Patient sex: M
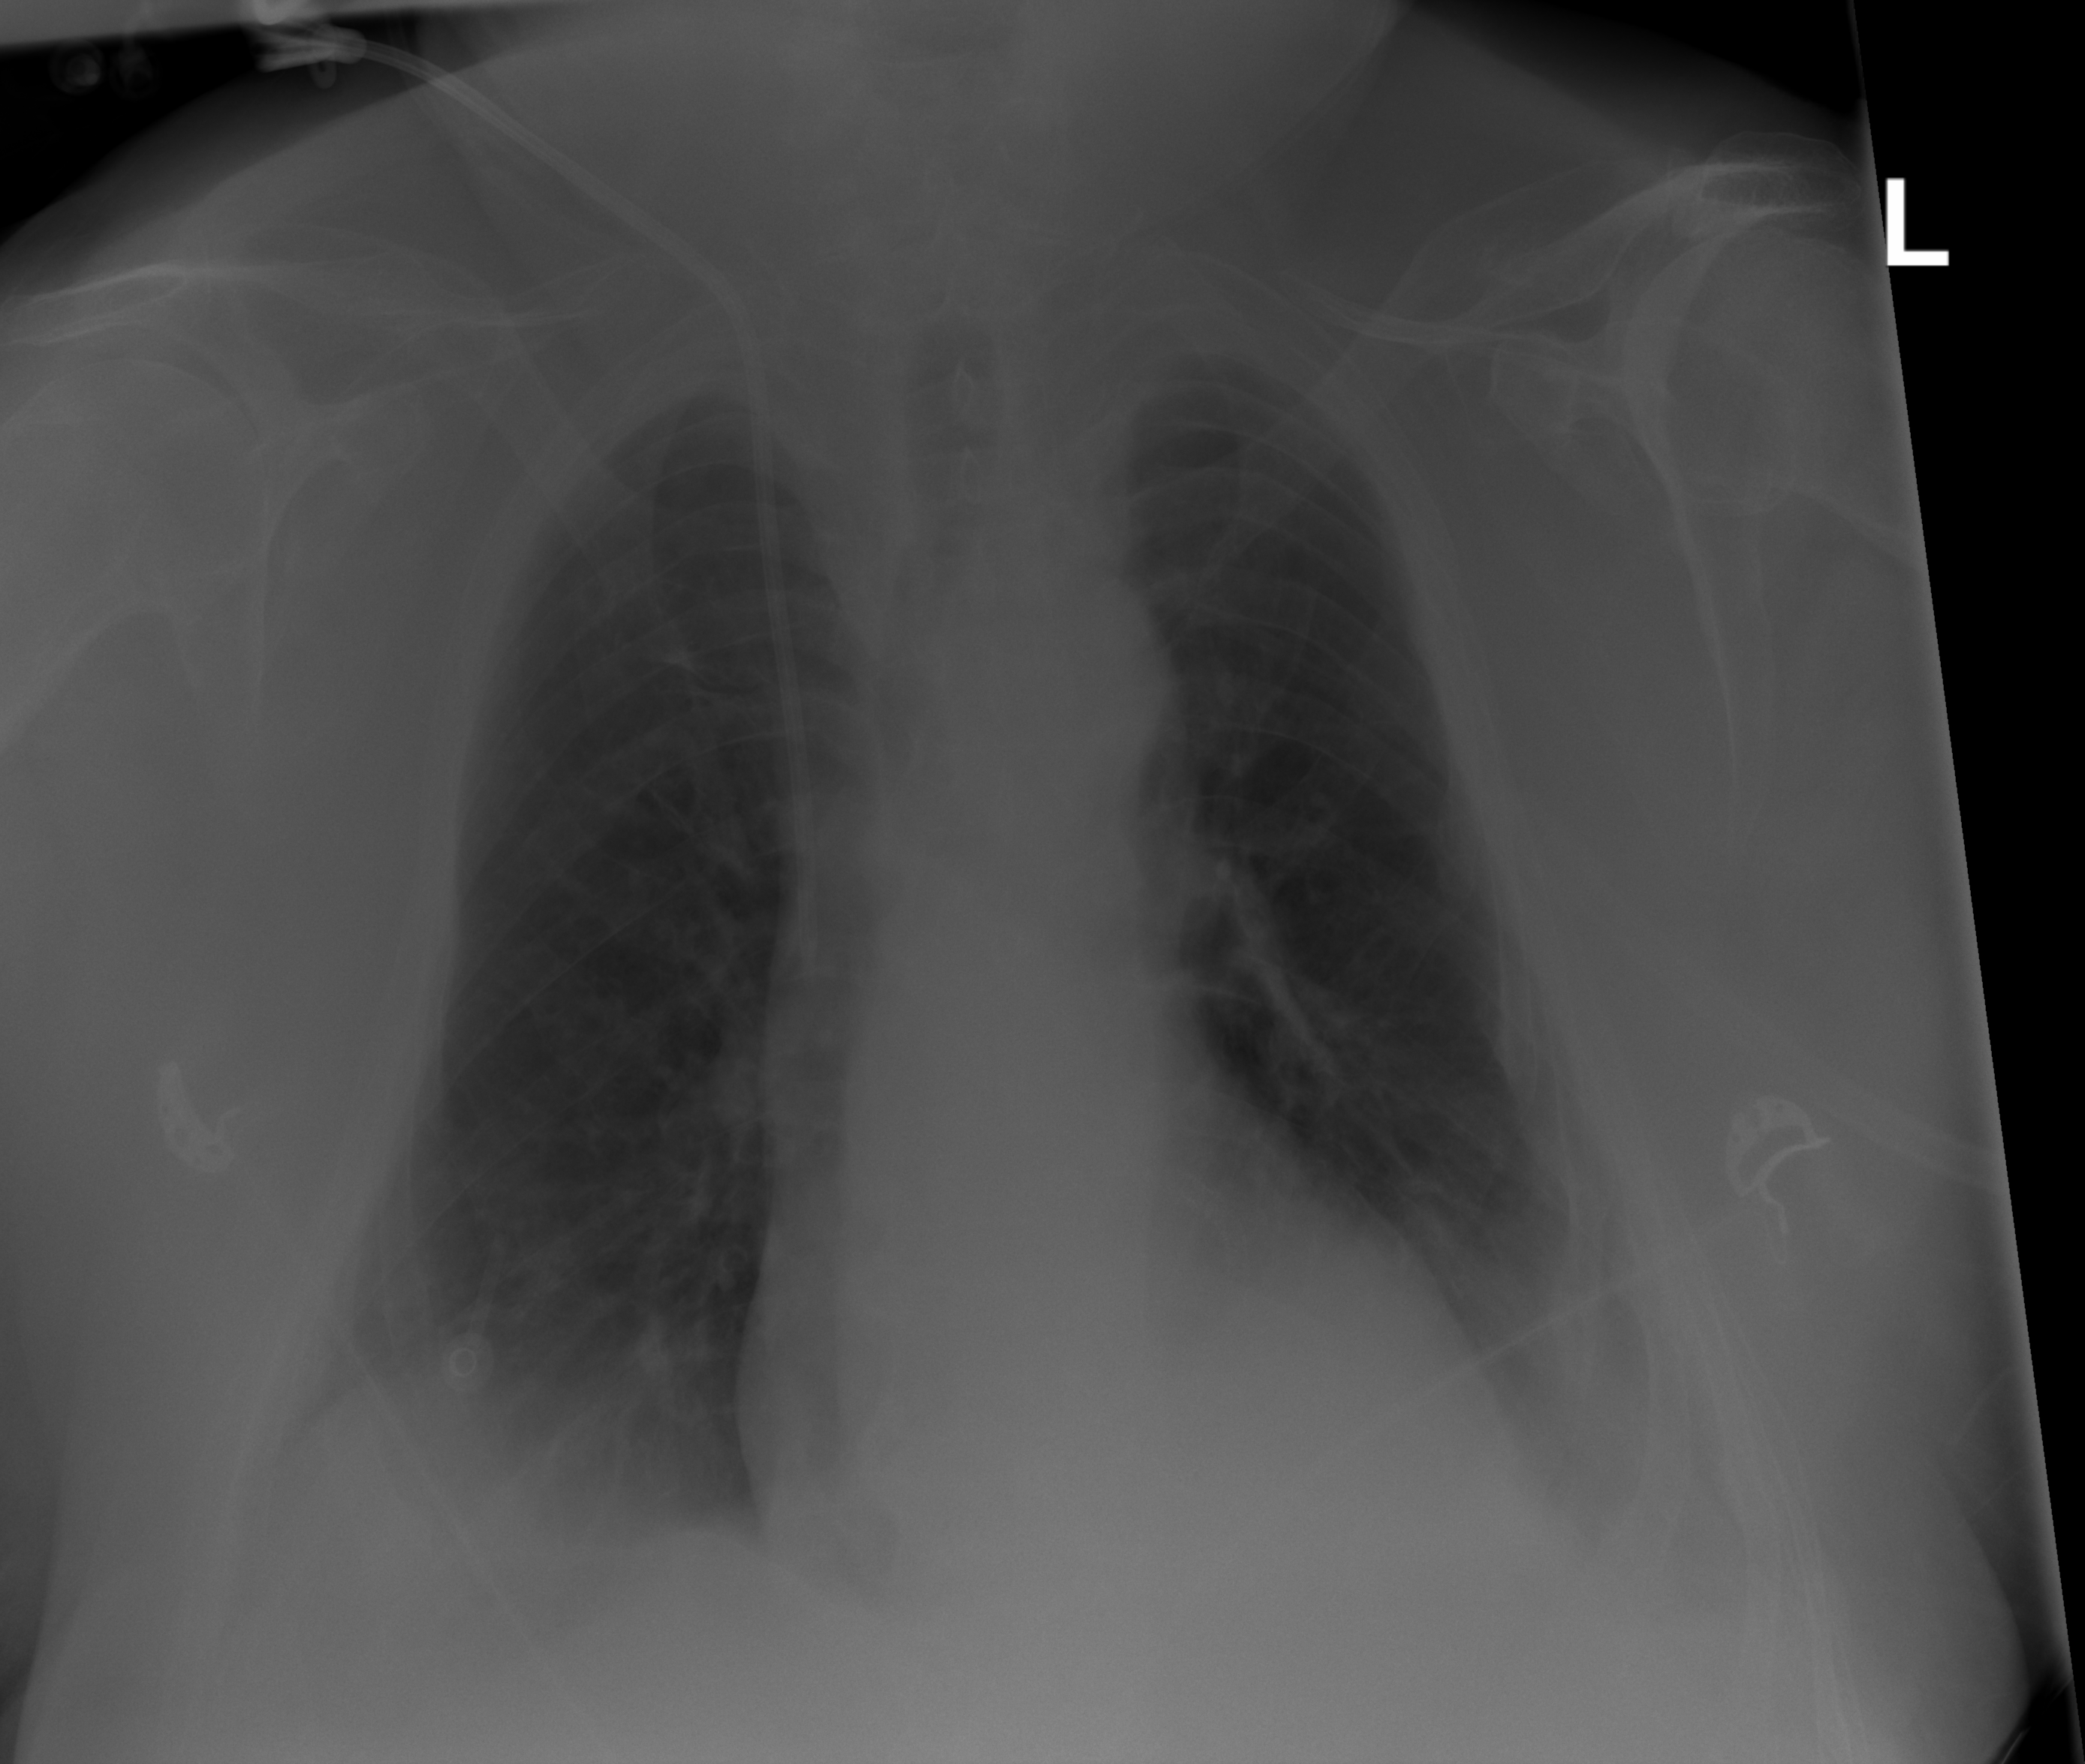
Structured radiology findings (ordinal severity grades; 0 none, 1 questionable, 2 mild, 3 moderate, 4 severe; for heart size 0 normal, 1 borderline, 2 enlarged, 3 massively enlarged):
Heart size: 1
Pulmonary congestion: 0
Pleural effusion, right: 2
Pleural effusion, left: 2
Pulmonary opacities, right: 0
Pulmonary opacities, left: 0
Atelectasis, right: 2
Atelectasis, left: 2